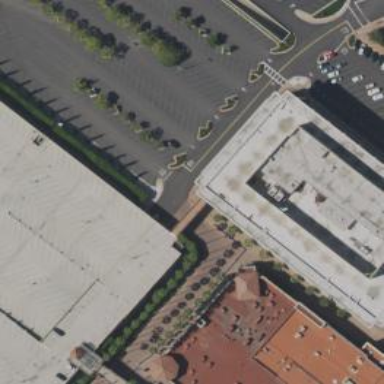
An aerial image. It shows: Multi-storey parking area with asphalt surface.